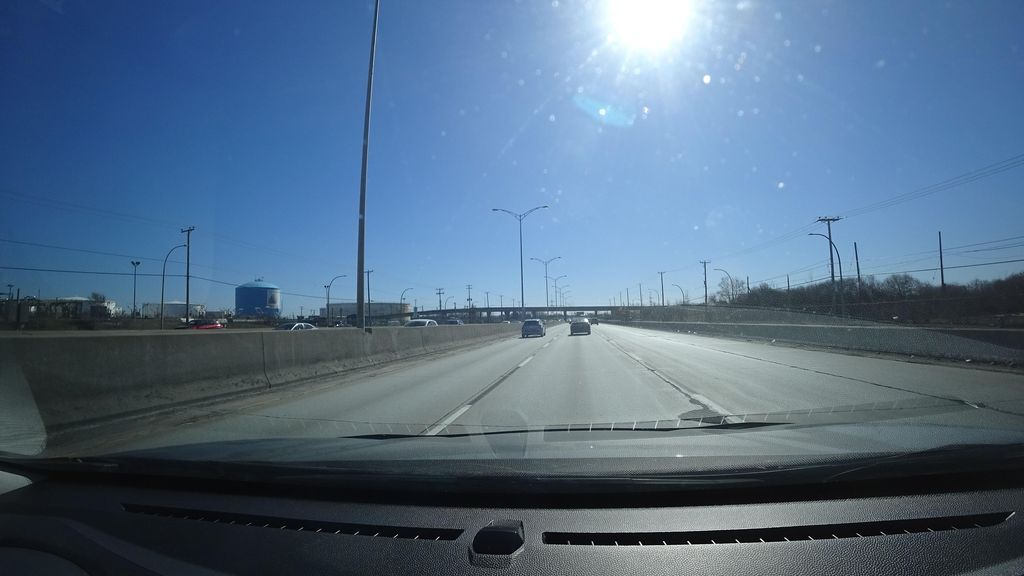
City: montreal